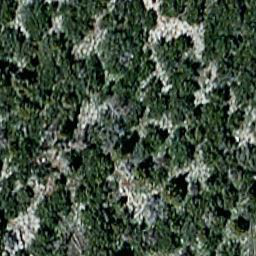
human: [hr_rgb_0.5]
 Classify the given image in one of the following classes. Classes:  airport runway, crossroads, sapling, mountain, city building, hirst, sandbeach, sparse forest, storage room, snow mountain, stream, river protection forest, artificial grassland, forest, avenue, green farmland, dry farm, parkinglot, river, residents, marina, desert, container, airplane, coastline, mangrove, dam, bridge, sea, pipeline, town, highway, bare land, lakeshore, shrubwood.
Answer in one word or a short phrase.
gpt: sparse forest